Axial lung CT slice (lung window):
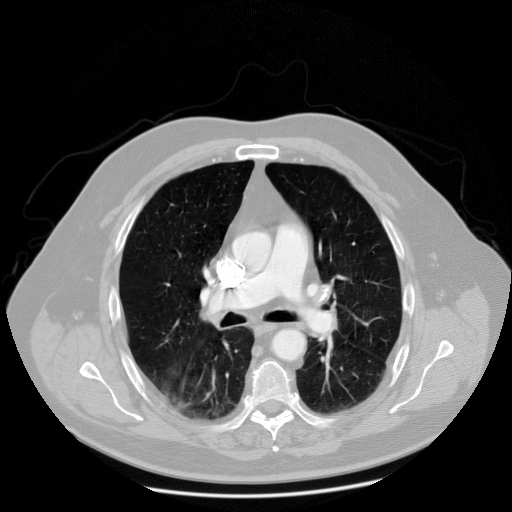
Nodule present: no